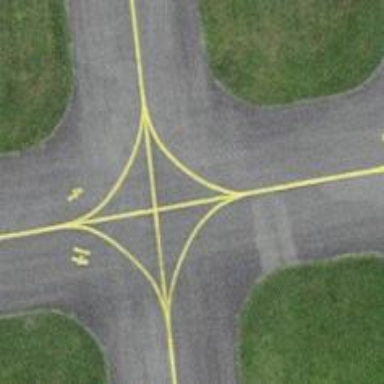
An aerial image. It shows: Image of taxiway at airport.